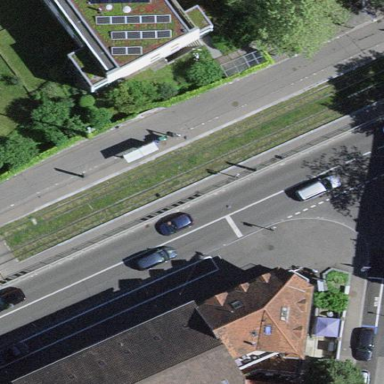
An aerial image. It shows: Platform for public transport with shelter. It is tram platform.